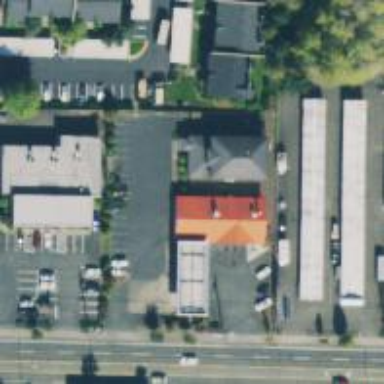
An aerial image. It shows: Convenience shop.